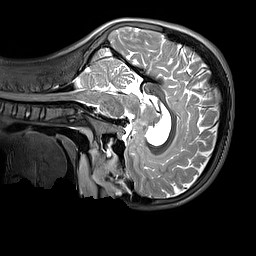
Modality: T2w
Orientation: sagittal
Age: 11
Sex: male
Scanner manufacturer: siemens
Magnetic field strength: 3 T
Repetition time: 3.2 s
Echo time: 0.408 s